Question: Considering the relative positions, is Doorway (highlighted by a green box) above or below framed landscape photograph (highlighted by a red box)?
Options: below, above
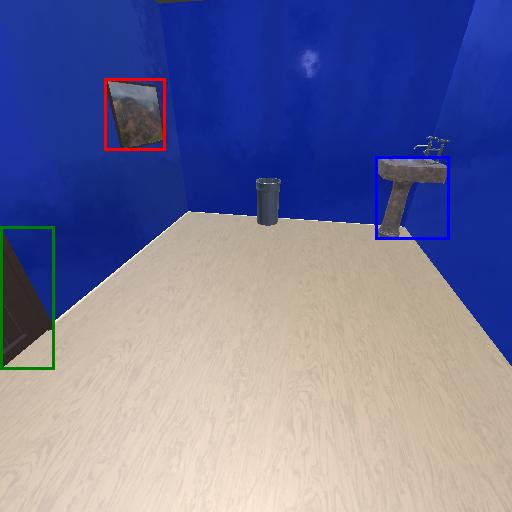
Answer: below